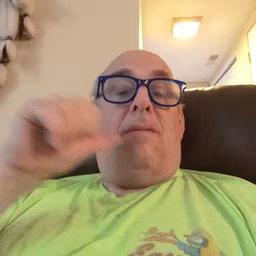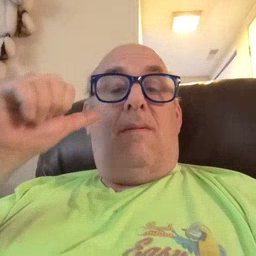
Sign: yesterday